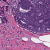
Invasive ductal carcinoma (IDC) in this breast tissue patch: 0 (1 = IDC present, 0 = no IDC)